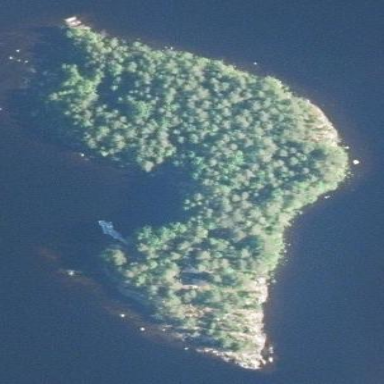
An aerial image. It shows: Islet.